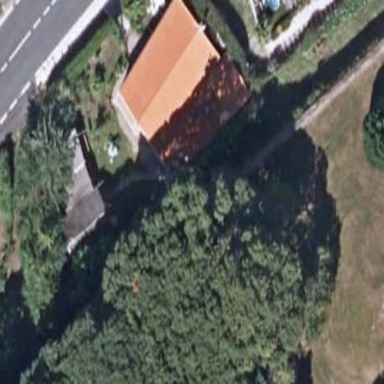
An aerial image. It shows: Simple house.